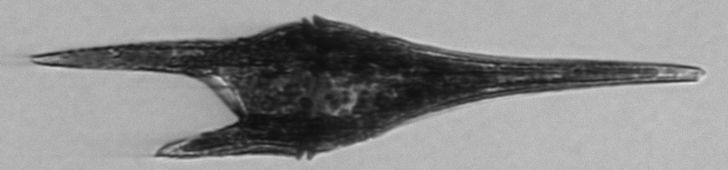
Label: Tripos_furca